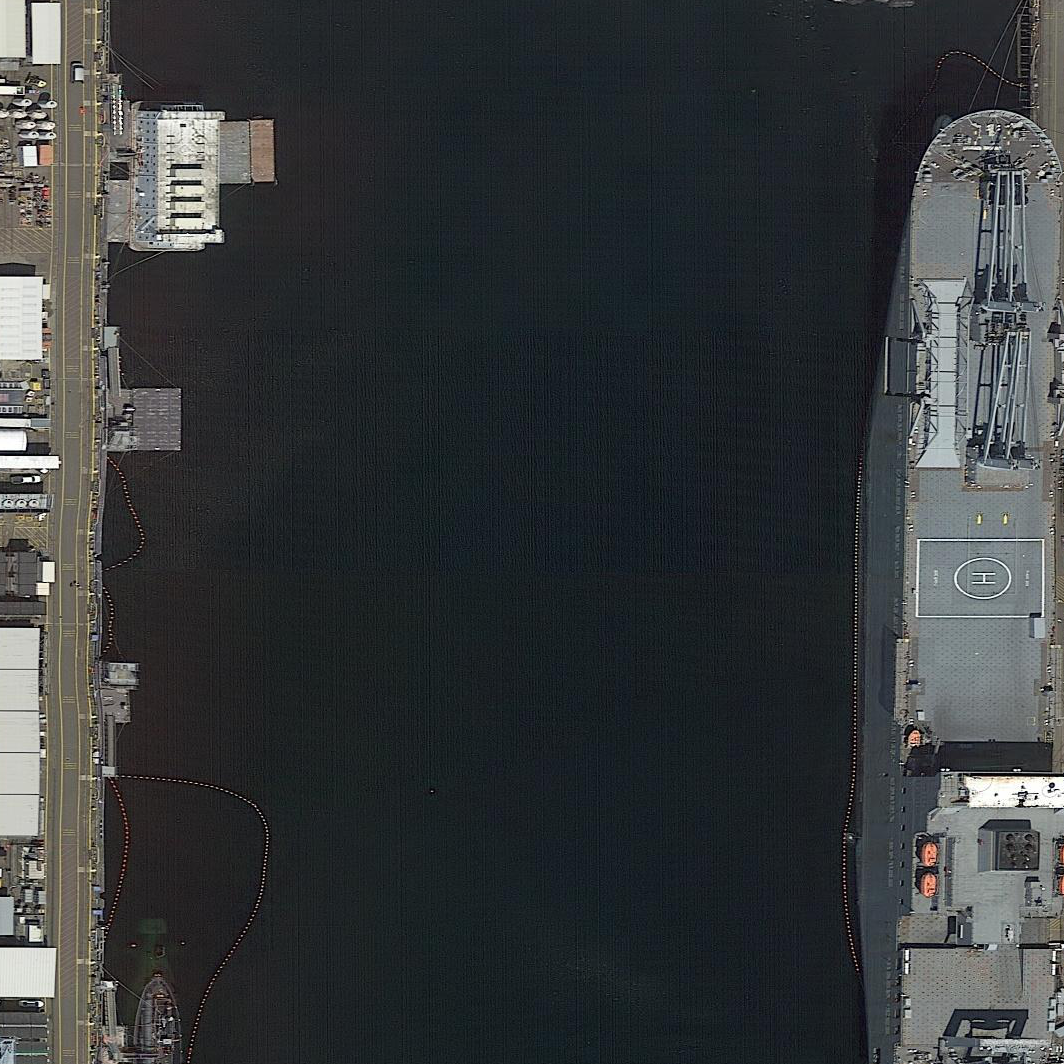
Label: Crane_ship